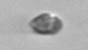
Label: Heterocapsa_rotundata